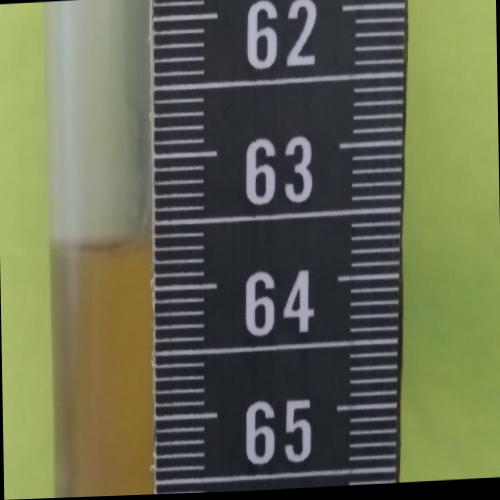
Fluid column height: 63.7 cm